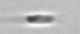
Label: flagellate_morphotype3